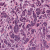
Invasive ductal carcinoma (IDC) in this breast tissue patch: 1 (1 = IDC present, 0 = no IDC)